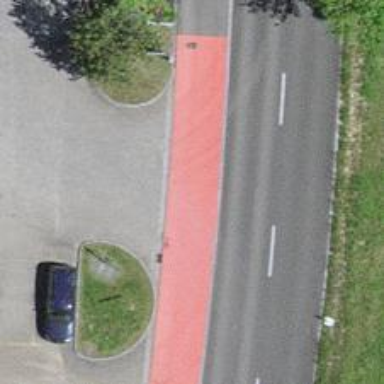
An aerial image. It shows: Uncontrolled crossing with surface markings.